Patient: sex M, age 43
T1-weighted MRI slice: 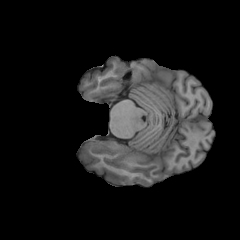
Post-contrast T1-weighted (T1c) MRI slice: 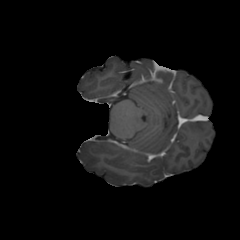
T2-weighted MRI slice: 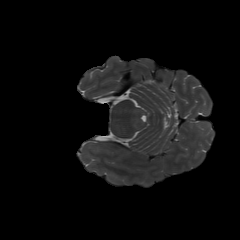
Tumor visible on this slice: no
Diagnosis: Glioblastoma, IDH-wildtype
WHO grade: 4